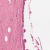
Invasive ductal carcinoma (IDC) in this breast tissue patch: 0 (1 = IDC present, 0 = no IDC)